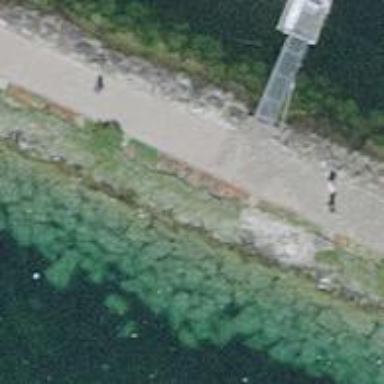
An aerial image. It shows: Man-made pier.